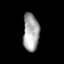
Tissue: lung
Cell type: Epithelial cells
Senescence score: 0.134
Nuclear area (px): 596
Mean DAPI intensity: 163.804